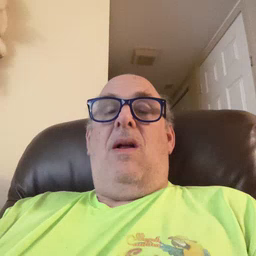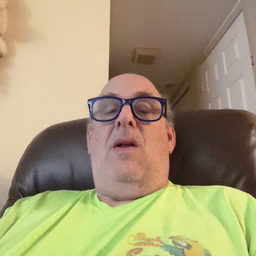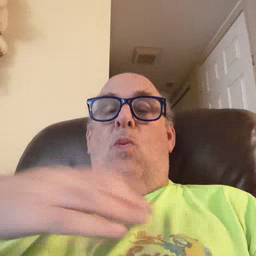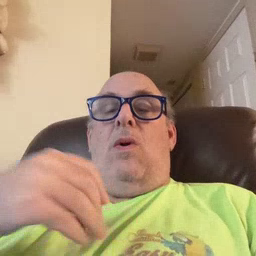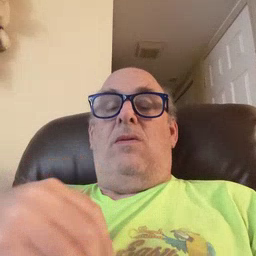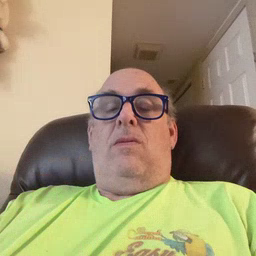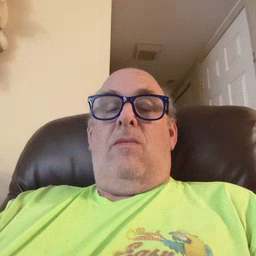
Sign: white